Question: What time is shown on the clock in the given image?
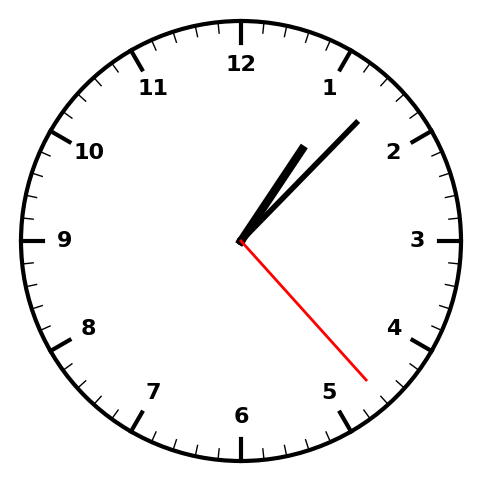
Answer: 01:07:23